Question:
'''
<nav class="nav-collapse user">
<div class="user-info pull-right">
<img src="http://placekitten.com/35/35" alt="User avatar">
<div class="btn-group">
<a class="btn dropdown-toggle" data-toggle="dropdown" href="#">
<div><strong>John Pixel</strong>Administrator</div>
<span class="caret"></span>
</a>
<ul class="dropdown-menu" style="padding:15px 15px 0 15px;">
<form method="POST" style="background:none;">
<input type="text" name="username" placeholder="<?= lang('username') ?>">
<input type="password" name="username" placeholder="<?= lang('password') ?>">
<input class="btn-default" type="submit" value="Log In">
</form>
</ul>
</div>
</div>
</nav>
'''
Button style doesn't work only on dropdown menu. How I can fix it?
Thanks in advance.
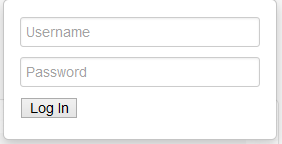
Answer: The class needs to be 'btn btn-default'. The base class for all Bootstrap buttons is 'btn' and then the secondary class 'btn-default' tells it to have the default styling. There is also 'btn-primary', 'btn-success', 'btn-info', 'btn-warning', 'btn-danger', and 'btn-link'.
Read more here:
<URL>